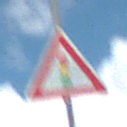
Verkehrszeichen: Lichtzeichenanlage
Umgebung: Outdoor, Nature
Tageszeit: Midday
Wetter: PartlyCloudy
Licht: Natural
Jahreszeit: NotSpecified
Kontrast: HighContrast